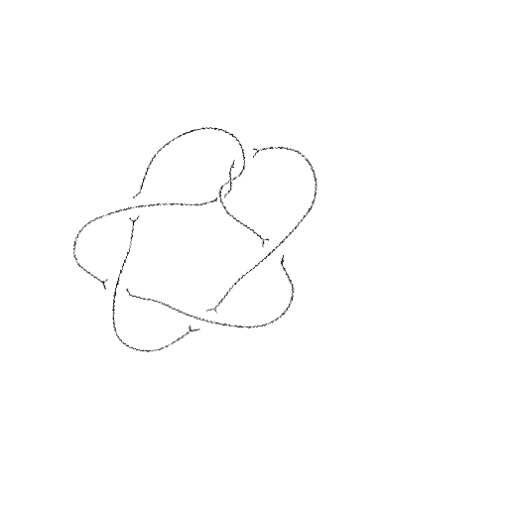
Crossing number: 7